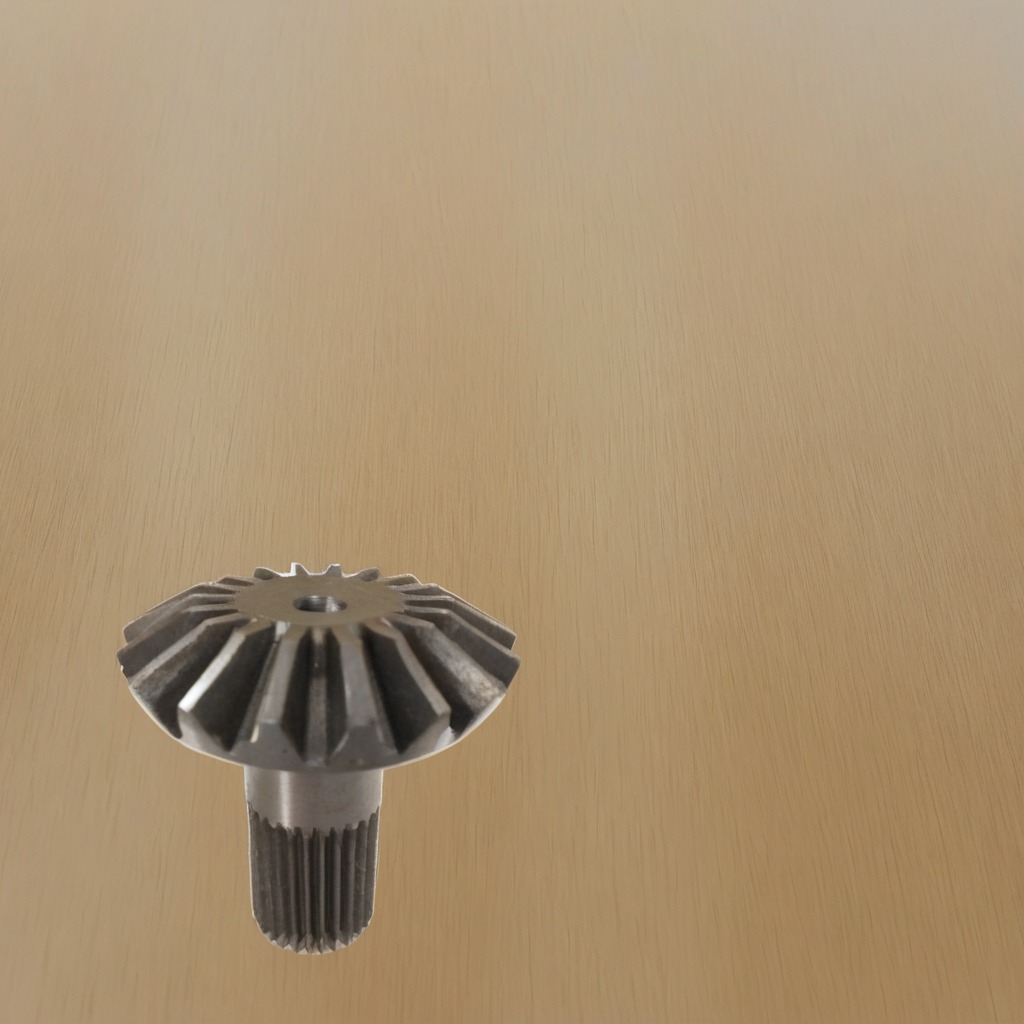
A steel gear with teeth lies on the plywood surface in a paint workshop lit by afternoon window light.